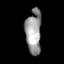
Tissue: lung
Cell type: Myeloid cells
Senescence score: 0.1445
Nuclear area (px): 678
Mean DAPI intensity: 153.087